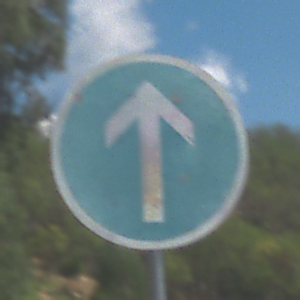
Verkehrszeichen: VorgeschriebeneFahrtrichtungGeradeaus
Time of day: Midday
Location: Outdoor (Nature)
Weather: PartlyCloudy
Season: Autumn
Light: Natural